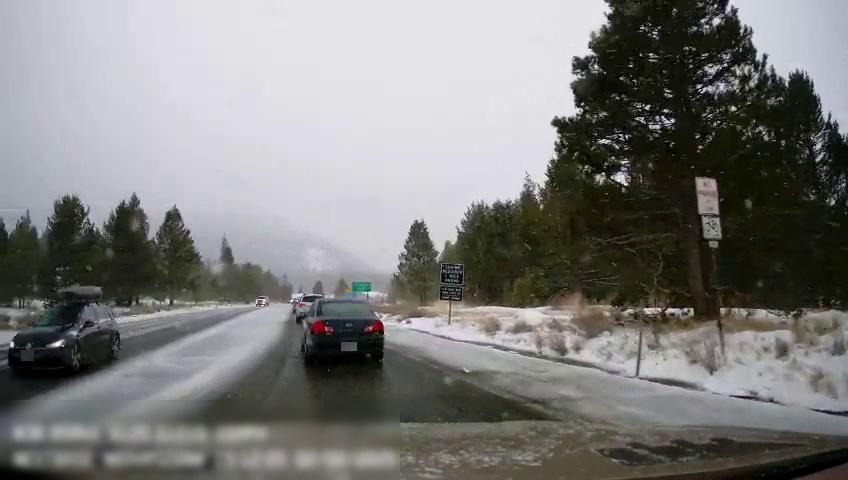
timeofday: Day
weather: Snowy
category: Drivable Space
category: Vehicles | Car
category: Vehicles | SUV
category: Vehicles | Car
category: Vehicles | Car
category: Vehicles | SUV
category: Traffic | Signs
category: Traffic | Signs
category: Traffic | Signs
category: Traffic | Signs
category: Traffic | Signs
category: Traffic | Signs